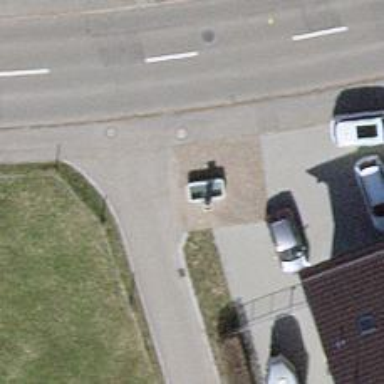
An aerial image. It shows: Drinking water fountain.